Question:
I want to display data in family tree. I can easily get using below query. i faced problem in where condition on city. If i search city is then it will display only those data which are belong to but i want to display those data which have family head belong to . (if family head belong to then display all child of family head. No need for child to be from Paris). -1 is root level head
'''
; WITH CTE
AS (
SELECT ROW_NUMBER() OVER (ORDER BY c.ContactId) as MCID , 1 as CID
,c.contactId
FROM ContactDetail c where c.FamilyHeadId = -1
UNION ALL
SELECT cte.MCID as MCID ,
CONVERT(INT,(
CONVERT(VARCHAR(10),CTE.CID) +
CONVERT(VARCHAR(10),ROW_NUMBER() OVER (ORDER BY p.ContactId))
)
) AS CID
,p.contactId
FROM ContactDetail p INNER JOIN cte ON p.FamilyHeadId = CTE.ContactId
)
select * from CTE
inner join ContactDetail b on cte.contactid = b.contactid
order by mcid,CID
'''
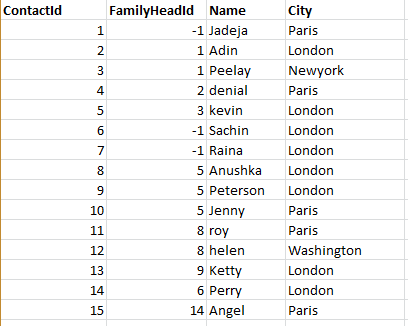
Answer: You can move the filter on "Paris" into the CTE's initial anchor query (i.e. the search for family head will also be constrained by the city). This predicate must not however be repeated on the recursive query after the 'UNION' in the CTE (since there is no requirement to constrain children). I've assumed a column 'CityName' on 'ContactDetail' but presumably your actual model has a normalized relationship to a City table or such:
'''
; WITH CTE
AS (
SELECT ROW_NUMBER() OVER (ORDER BY c.ContactId) as MCID, 1 as CID, c.contactId
FROM ContactDetail c
WHERE c.FamilyHeadId = -1 AND c.City = 'Paris'
UNION ALL
SELECT cte.MCID as MCID,
CONVERT(INT, (CONVERT(VARCHAR(10),CTE.CID) +
CONVERT(VARCHAR(10),ROW_NUMBER() OVER (ORDER BY p.ContactId)))) AS CID
,p.contactId
FROM ContactDetail p
INNER JOIN cte ON p.FamilyHeadId = CTE.ContactId
)
SELECT * FROM CTE
INNER JOIN ContactDetail b on cte.contactid = b.contactid
order by mcid, CID;
'''
<URL>
Note that you can also avoid the final join in the outer query back to the same table by emitting all the required fields from the 2 CTE queries as per this <URL>